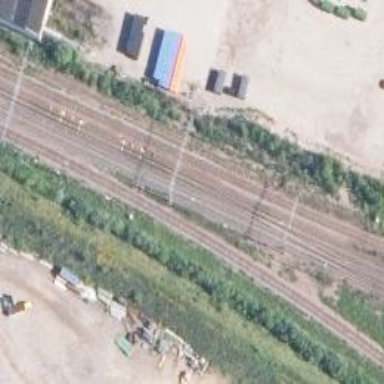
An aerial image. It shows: Railway with continuous electrified contact lines.